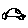
Label: car